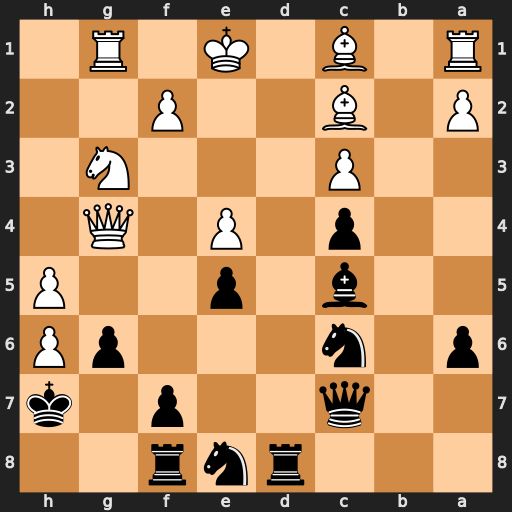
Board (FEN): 3rnr2/2q2p1k/p1n3pP/2b1p2P/2p1P1Q1/2P3N1/P1B2P2/R1B1K1R1
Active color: b
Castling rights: Q
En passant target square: -
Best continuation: Qa5 Bd2 Bxf2+